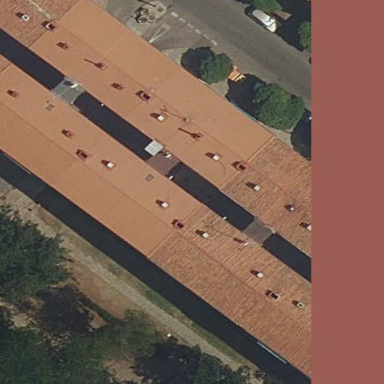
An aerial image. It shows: Apartments building with gabled roof oriented across.